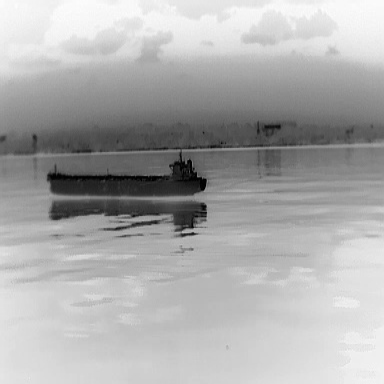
There is a liner in the infrared image.